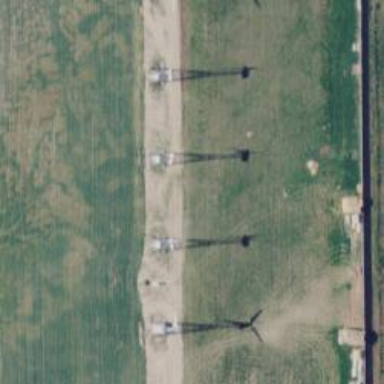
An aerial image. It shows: Wind generator powered by wind. The generator type is horizontal axis and it uses wind turbines.